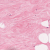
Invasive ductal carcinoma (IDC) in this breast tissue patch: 0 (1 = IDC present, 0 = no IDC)